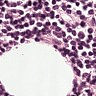
Metastatic tissue present: no